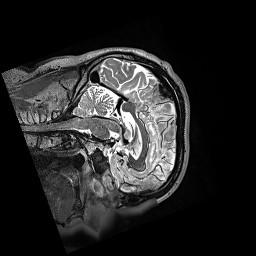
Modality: T2w
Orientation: sagittal
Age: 43
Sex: male